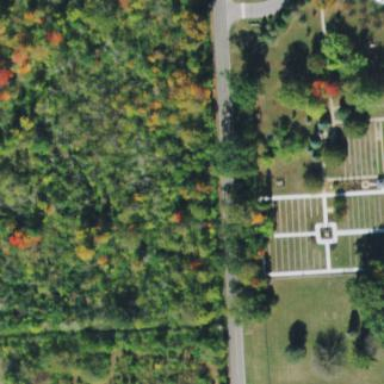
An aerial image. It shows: Graveyard.